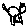
Label: cat